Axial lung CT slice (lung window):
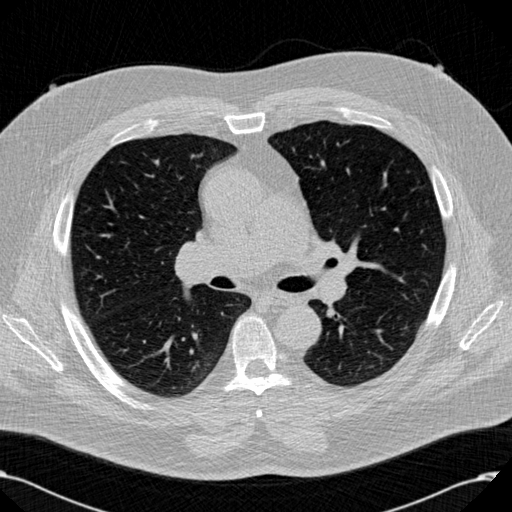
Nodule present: no